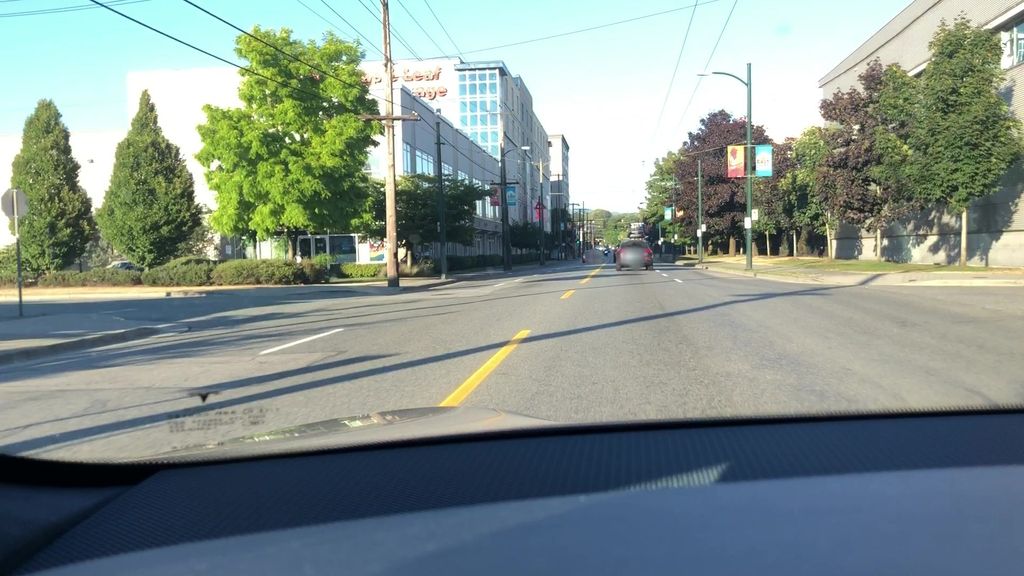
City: vancouver